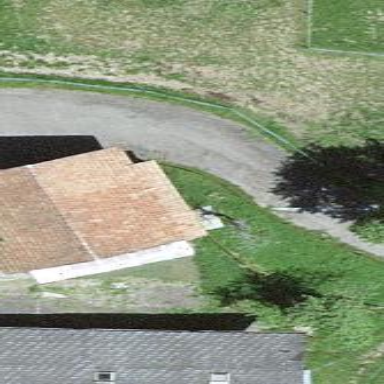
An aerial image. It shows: Barn.